Question: As you can see

I want to somehow remove the dotted lines after the button has been clicked.Any ideas how ?
Thanks
GUYS : This is the current status of my CSS ansd HTML but still no USE:
'''
.myButton input {
position:absolute;
display:block;
top: 5%;
left:87%;
height: 44px;
border:none;
cursor:pointer;
width: 43px;
font: bold 13px sans-serif;;
color:#333;
background: url("hover.png") 0 0 no-repeat;
text-decoration: none;
}
.myButton input:hover {
background-position: 0 -44px;
color: #049;
outline: 0;
}
.myButton input:active {
background-position: 0 -88px;
color:#fff;
outline: 0;
}
input:active, input:focus {
outline: 0;
}
<div class="myButton">
<input type="submit" value="">
</div>
'''
Nothing seems to be happening !!
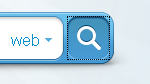
Answer: Possible with pure HTML as well:
'''
<a href="..." hidefocus="hidefocus">...</a>
'''
And with JavaScript you can do that on all links:
'''
window.onload = function WindowLoad(evt) {
//hide focus:
var arrLinks = document.getElementsByTagName("a");
for (var i = 0; i < arrLinks.length; i++) {
arrLinks[i].hideFocus = "true";
}
'''